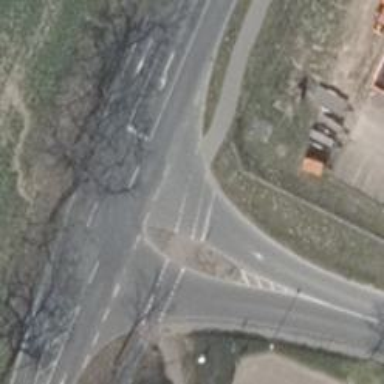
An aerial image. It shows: Unclassified road with asphalt surface.